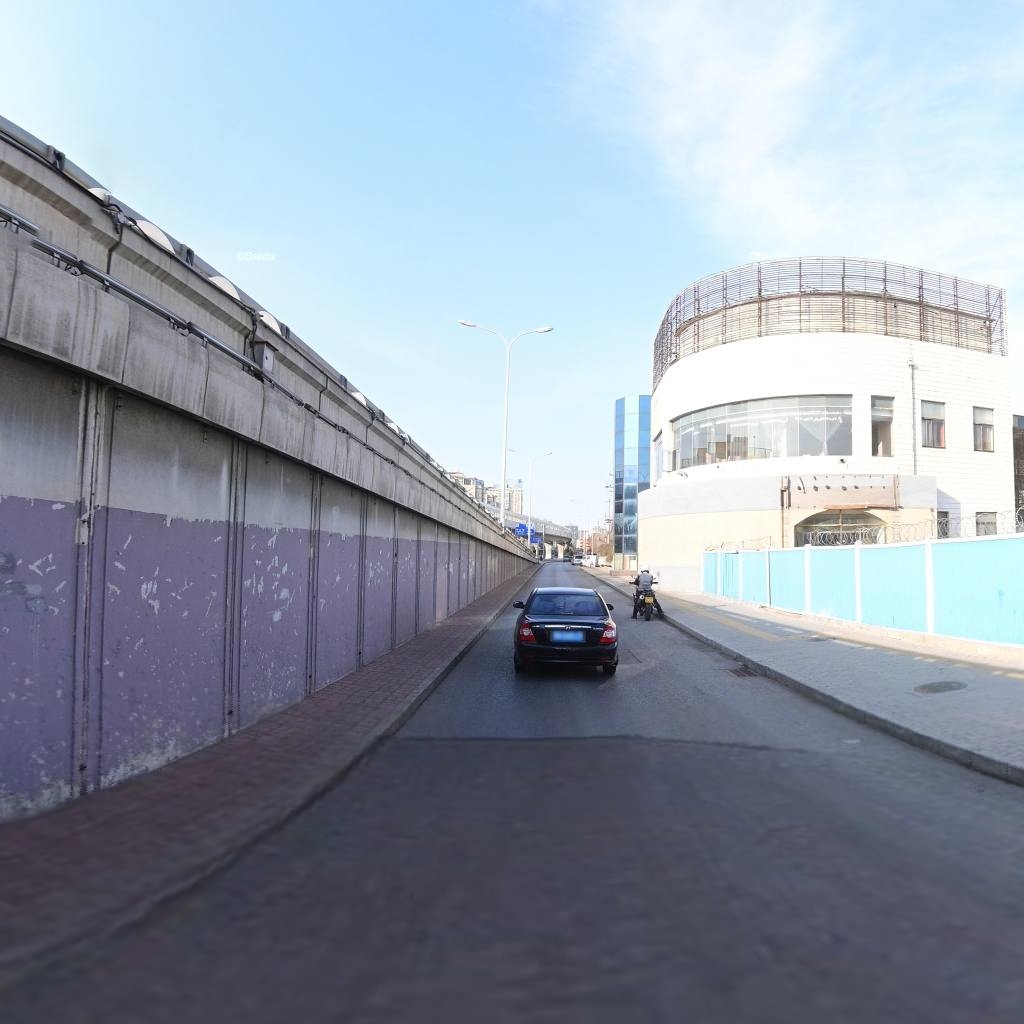
Region: Chaoyang
Road damage annotations: longitudinal crack, manhole cover